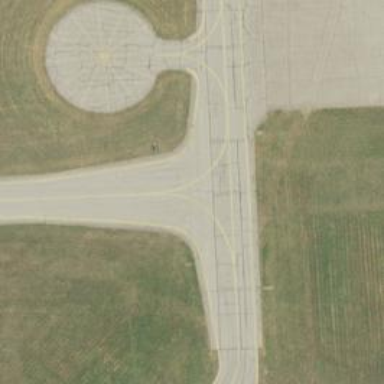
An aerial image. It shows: Image of taxiway at airport.